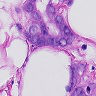
Metastatic tissue present: yes